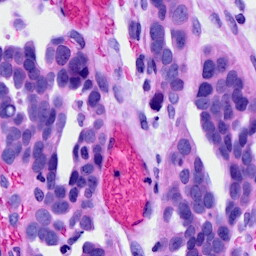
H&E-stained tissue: Ovarian